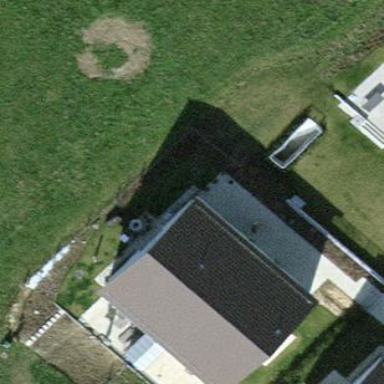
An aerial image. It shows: Semi-detached house with gabled roof.